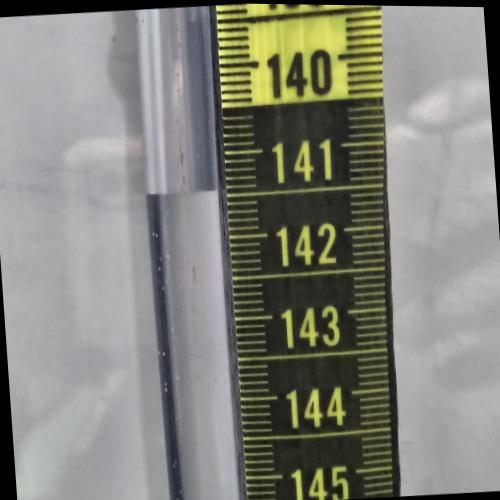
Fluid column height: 141.4 cm